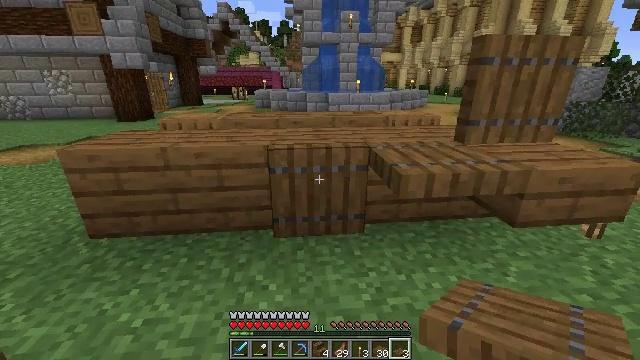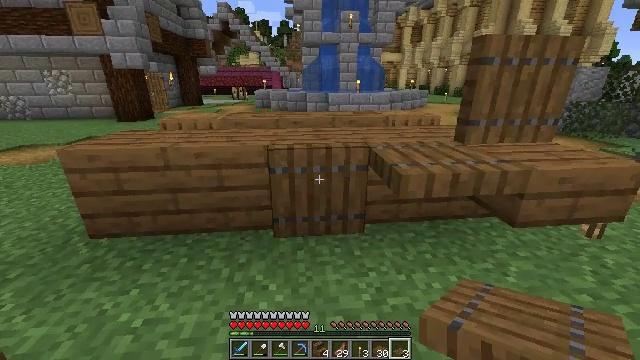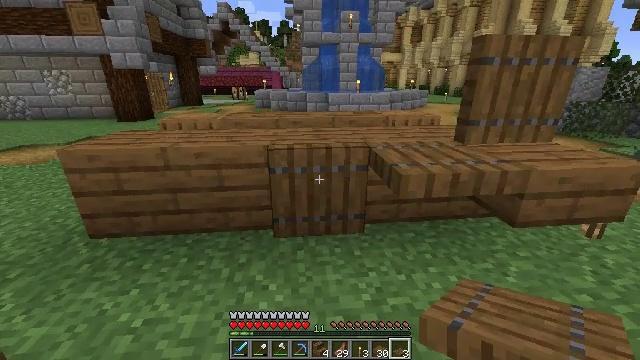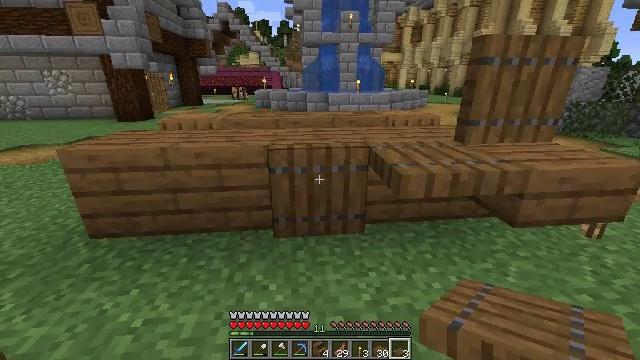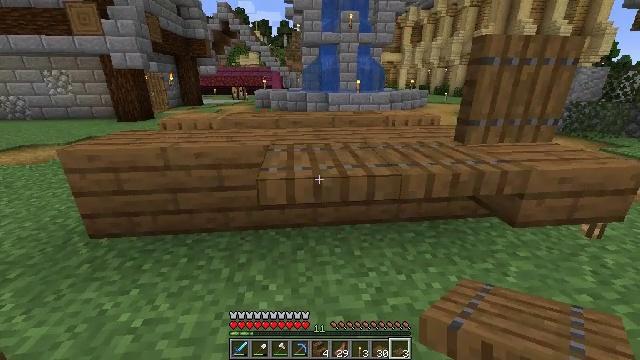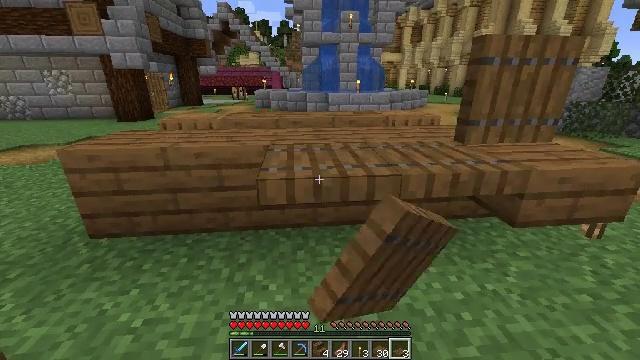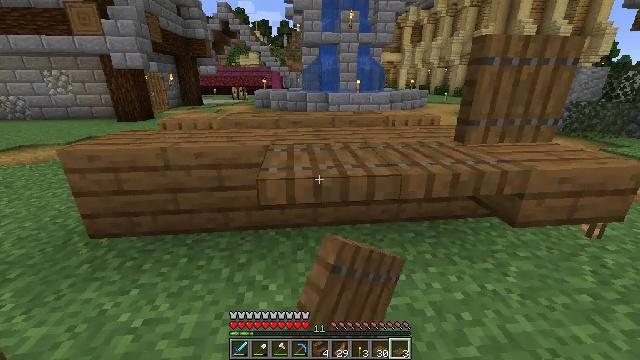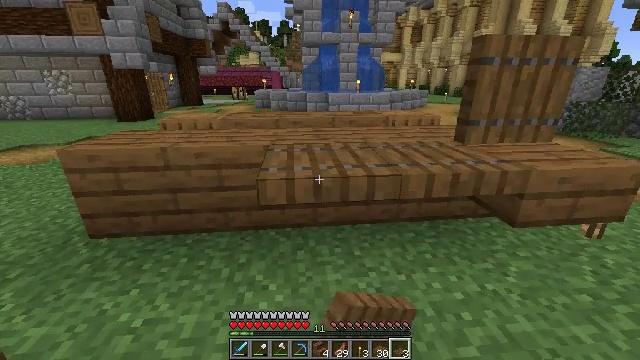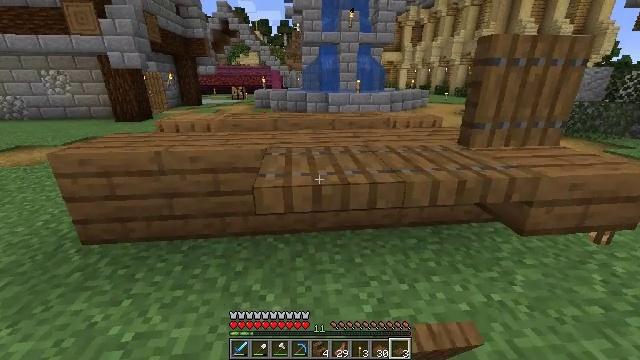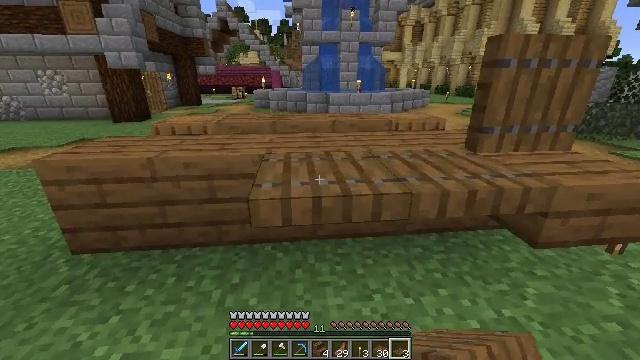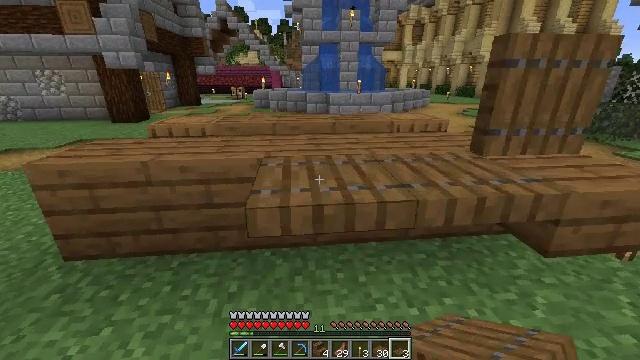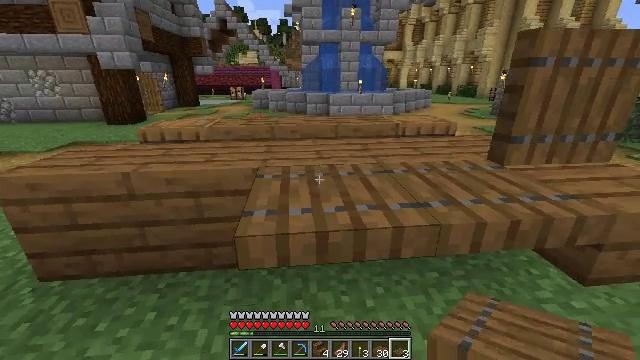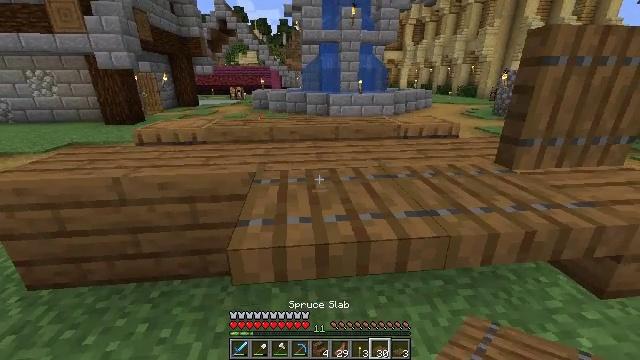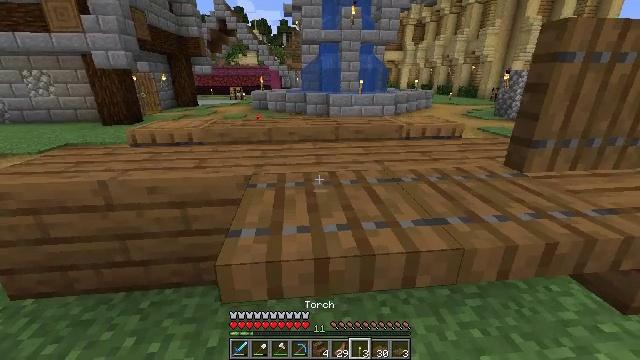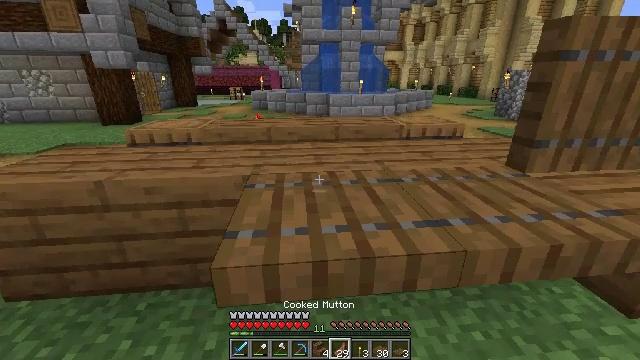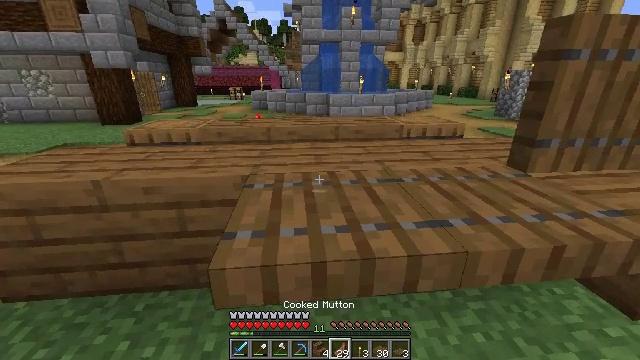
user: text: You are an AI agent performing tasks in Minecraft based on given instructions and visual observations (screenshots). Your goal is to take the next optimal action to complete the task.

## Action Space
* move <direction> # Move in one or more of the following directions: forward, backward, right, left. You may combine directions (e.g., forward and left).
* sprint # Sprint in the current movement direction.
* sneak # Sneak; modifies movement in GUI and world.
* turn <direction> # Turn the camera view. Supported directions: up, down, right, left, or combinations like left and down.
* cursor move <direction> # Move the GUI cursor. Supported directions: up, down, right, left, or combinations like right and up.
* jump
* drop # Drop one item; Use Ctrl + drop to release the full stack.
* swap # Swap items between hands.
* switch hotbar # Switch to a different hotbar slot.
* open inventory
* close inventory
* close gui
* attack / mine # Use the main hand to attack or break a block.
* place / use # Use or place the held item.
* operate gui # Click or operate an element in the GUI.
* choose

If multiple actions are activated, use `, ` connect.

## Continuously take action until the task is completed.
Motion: motion action
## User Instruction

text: Retrieve the spruce trapdoor by mining.
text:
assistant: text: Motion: no_op
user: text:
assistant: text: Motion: no_op
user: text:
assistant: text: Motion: no_op
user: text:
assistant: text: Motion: use / place
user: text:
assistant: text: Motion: use / place
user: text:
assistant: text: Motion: no_op
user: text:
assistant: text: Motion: no_op
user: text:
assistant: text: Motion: move forward
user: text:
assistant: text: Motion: move forward
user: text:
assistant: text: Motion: move forward
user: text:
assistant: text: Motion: move forward
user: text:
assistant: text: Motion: no_op
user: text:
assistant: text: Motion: no_op
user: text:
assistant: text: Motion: no_op
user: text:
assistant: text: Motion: no_op
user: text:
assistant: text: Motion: no_op
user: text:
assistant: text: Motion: no_op
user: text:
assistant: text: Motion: no_op
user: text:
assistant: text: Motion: no_op
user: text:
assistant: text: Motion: no_op
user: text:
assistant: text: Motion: no_op
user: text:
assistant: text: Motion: no_op
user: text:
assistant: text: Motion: no_op
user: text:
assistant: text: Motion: no_op
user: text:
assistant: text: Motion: no_op
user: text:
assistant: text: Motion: no_op
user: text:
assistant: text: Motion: no_op
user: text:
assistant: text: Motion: no_op
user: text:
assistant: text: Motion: no_op
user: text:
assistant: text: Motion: no_op